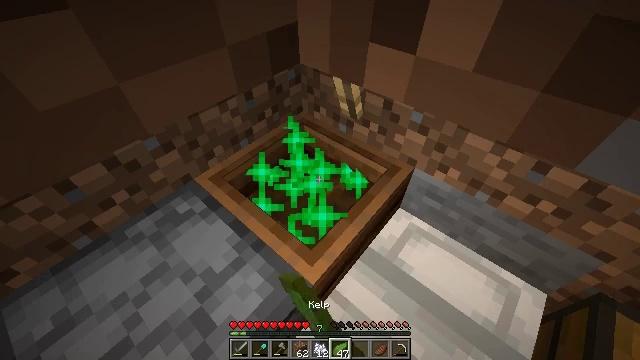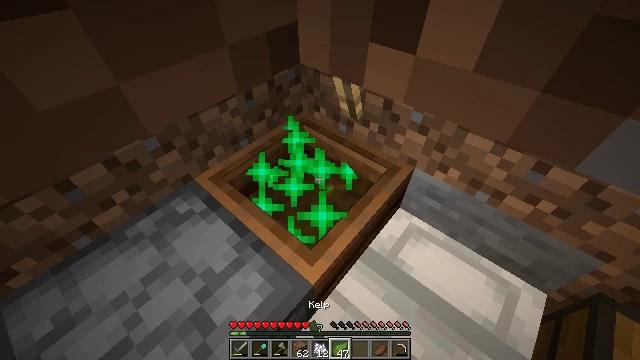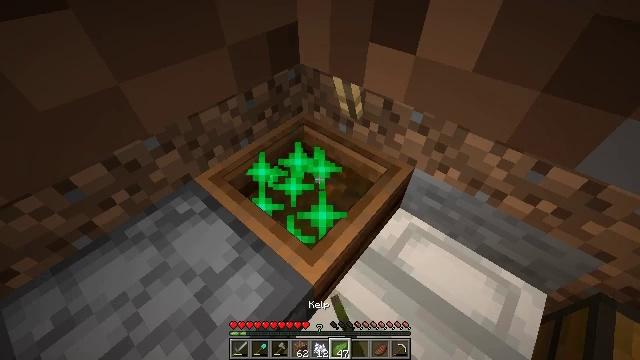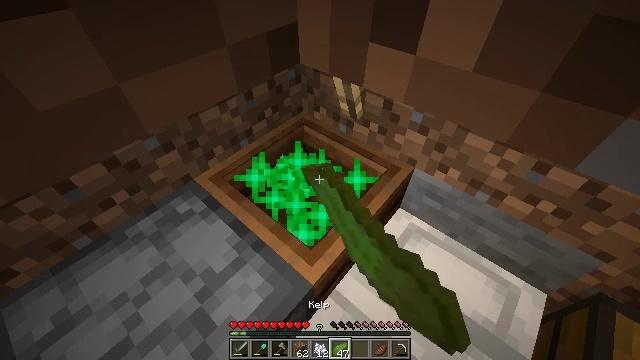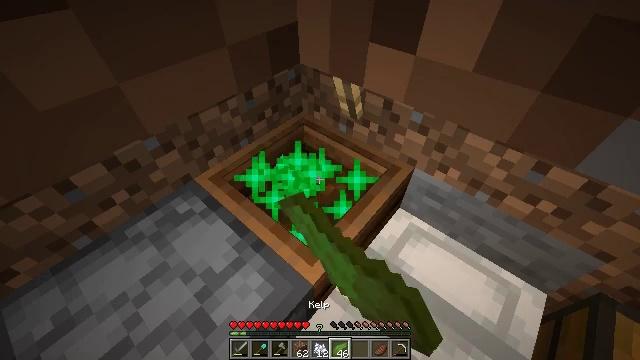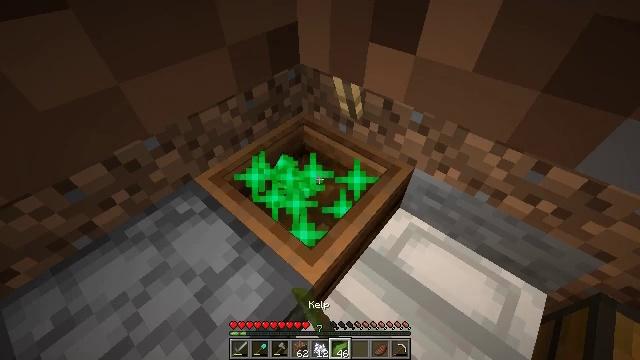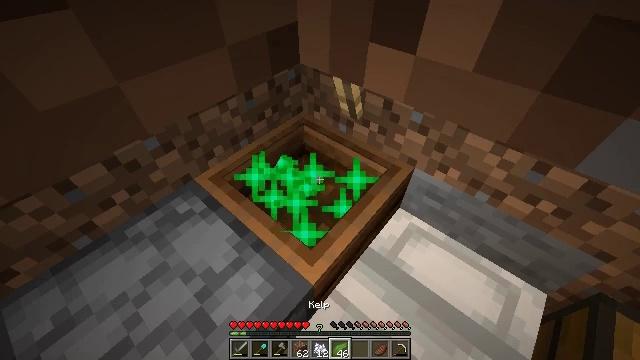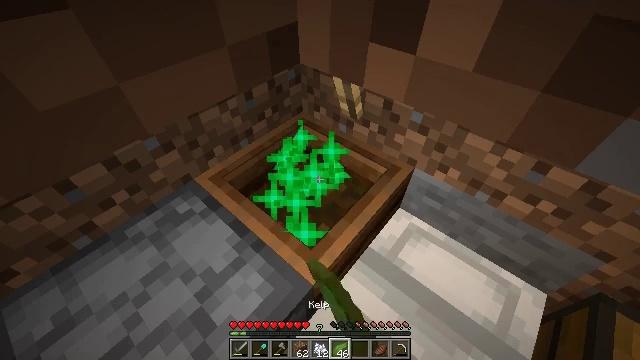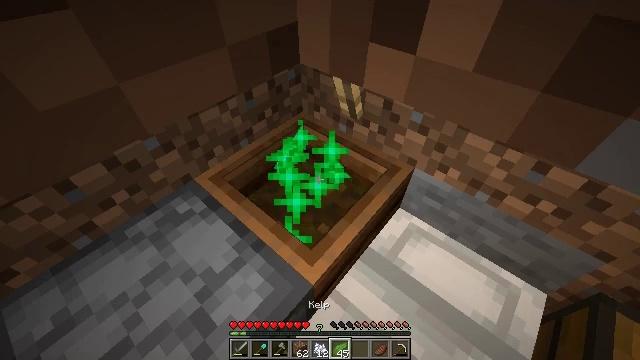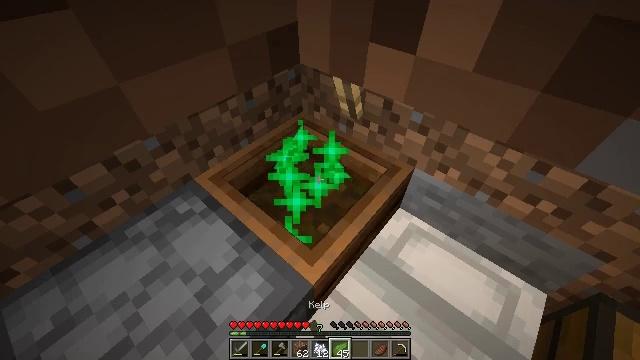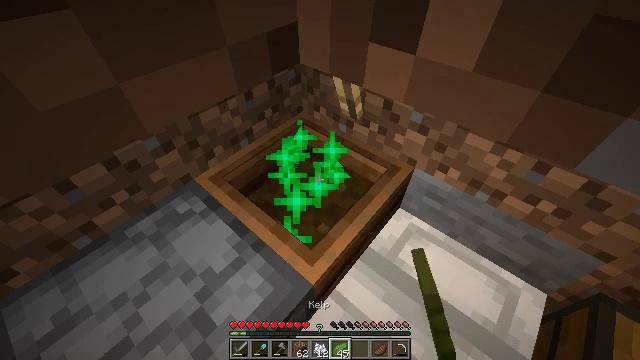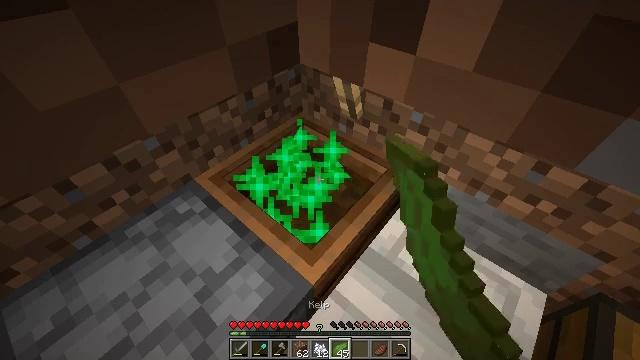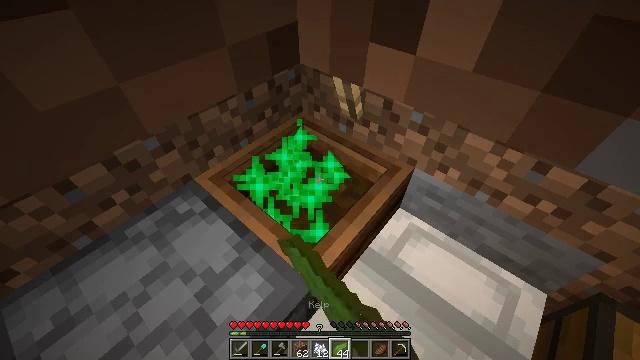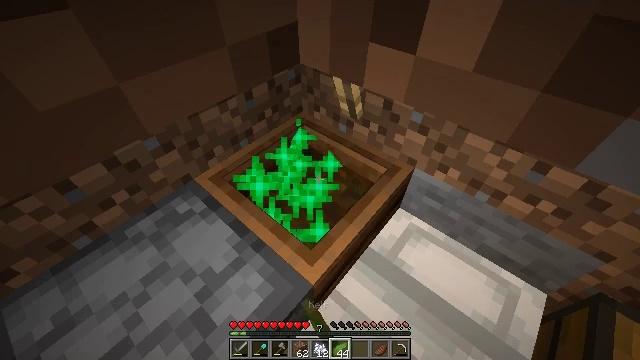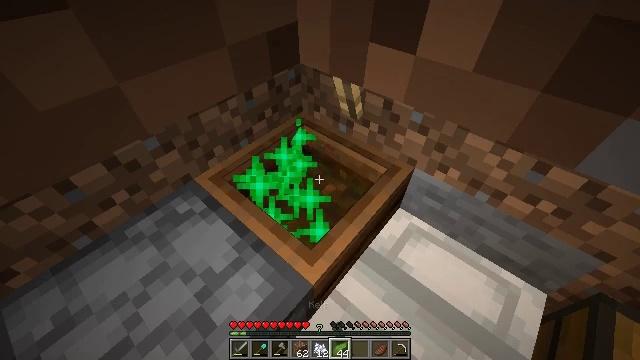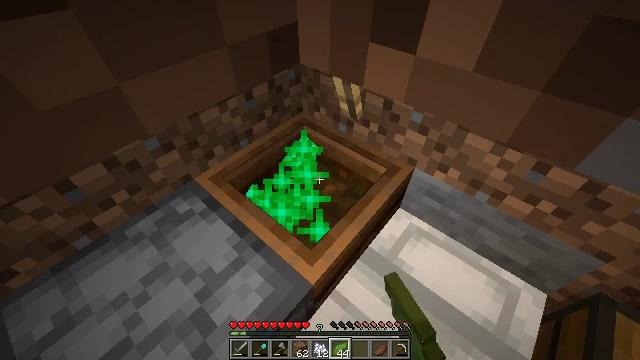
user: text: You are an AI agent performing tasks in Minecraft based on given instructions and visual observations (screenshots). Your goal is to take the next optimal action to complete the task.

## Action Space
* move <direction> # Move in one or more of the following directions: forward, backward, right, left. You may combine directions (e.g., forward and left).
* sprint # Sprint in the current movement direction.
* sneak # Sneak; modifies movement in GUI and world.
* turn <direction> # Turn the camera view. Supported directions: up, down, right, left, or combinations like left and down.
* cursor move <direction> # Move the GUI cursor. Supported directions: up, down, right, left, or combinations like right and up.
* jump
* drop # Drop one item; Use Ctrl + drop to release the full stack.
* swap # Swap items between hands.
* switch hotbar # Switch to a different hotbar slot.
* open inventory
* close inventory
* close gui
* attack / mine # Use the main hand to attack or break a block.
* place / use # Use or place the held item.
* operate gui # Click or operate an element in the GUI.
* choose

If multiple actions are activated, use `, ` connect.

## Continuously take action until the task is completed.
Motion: motion action
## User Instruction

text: Craft white dye in your crafting grid.
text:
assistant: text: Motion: use / place
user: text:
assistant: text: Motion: use / place
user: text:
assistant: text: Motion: use / place
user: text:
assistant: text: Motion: use / place
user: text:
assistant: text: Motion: use / place
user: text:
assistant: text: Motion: use / place
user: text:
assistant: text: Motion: use / place
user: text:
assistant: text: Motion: use / place
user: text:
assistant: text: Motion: use / place
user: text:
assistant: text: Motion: use / place
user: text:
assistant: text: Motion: use / place
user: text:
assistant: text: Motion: use / place
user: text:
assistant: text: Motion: use / place
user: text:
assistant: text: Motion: use / place
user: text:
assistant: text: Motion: use / place
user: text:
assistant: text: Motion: use / place
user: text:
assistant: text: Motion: use / place
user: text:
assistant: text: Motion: use / place
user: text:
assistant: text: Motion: use / place
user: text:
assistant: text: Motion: use / place
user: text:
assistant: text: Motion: use / place
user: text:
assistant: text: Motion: use / place
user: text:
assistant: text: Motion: use / place
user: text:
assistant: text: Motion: use / place
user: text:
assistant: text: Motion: use / place
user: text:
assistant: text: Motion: use / place
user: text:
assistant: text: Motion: use / place
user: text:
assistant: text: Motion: use / place
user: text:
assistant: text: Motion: use / place
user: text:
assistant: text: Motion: use / place